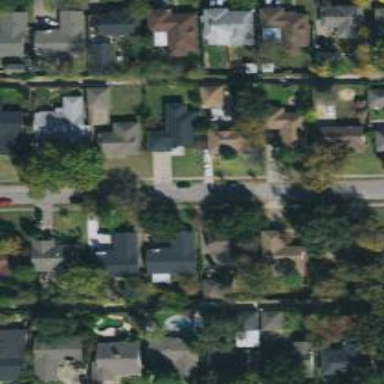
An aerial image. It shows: Residential road.